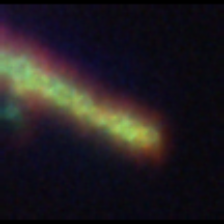
Taxon: Chaetoceros
Group: Diatoms